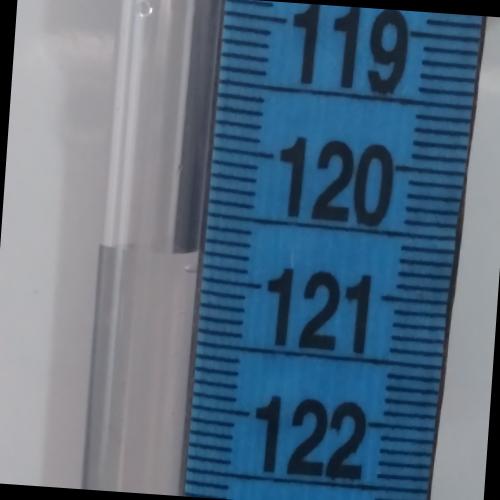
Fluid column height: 120.8 cm